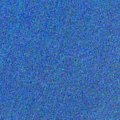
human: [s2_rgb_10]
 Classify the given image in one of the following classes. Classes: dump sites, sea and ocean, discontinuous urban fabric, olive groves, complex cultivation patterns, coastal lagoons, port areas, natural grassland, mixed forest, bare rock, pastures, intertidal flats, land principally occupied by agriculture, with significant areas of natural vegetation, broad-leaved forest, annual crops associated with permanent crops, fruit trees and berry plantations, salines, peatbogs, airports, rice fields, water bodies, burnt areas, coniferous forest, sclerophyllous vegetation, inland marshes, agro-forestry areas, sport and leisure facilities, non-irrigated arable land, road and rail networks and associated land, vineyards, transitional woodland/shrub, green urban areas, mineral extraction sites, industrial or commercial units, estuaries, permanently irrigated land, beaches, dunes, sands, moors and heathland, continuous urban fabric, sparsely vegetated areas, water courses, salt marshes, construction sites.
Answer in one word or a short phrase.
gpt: sea and ocean